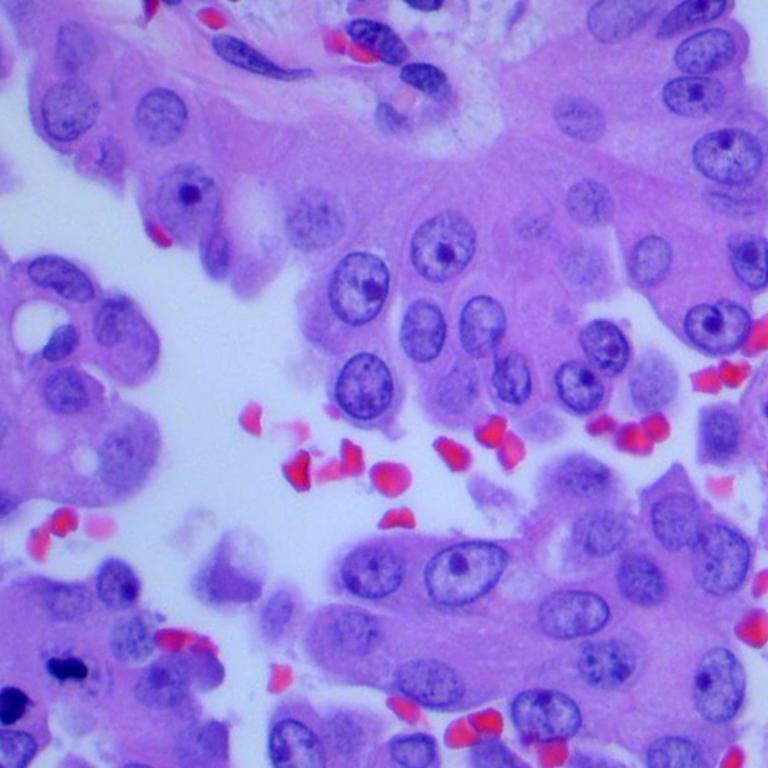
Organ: lung
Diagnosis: adenocarcinomas